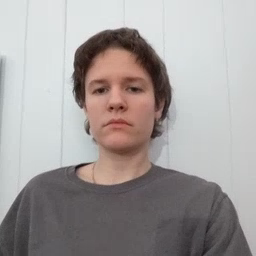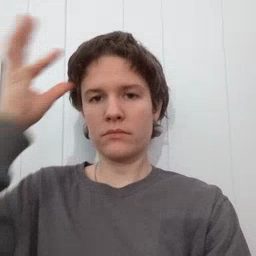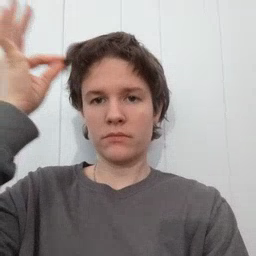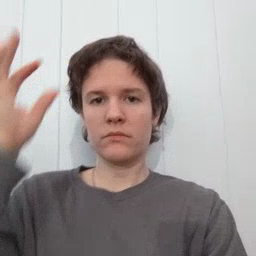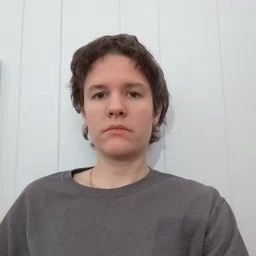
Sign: hair